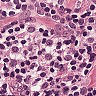
Metastatic tissue present: no